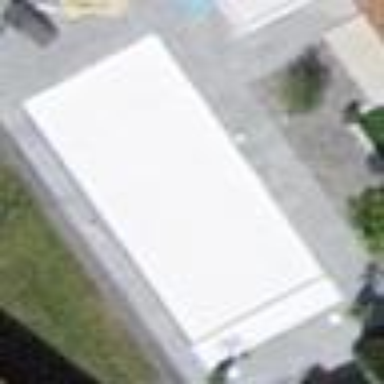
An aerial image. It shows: Swimming pool located in leisure land.